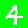
Digit: 4